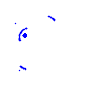
Particle: pion